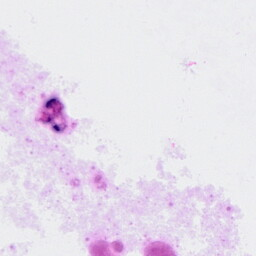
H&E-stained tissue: Ovarian